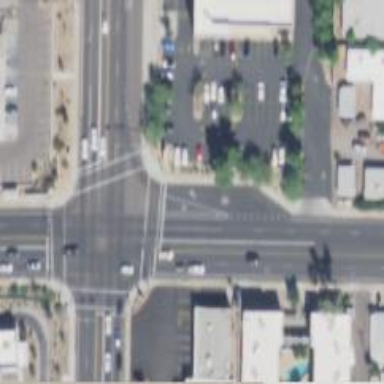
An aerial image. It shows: Solid stop line on the road marking.